Interaction volume radius: 10 \u00c5
Interaction volume height: 10 \u00c5
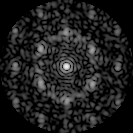
Disorder parameter: 0.571